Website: home-depot
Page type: review-order
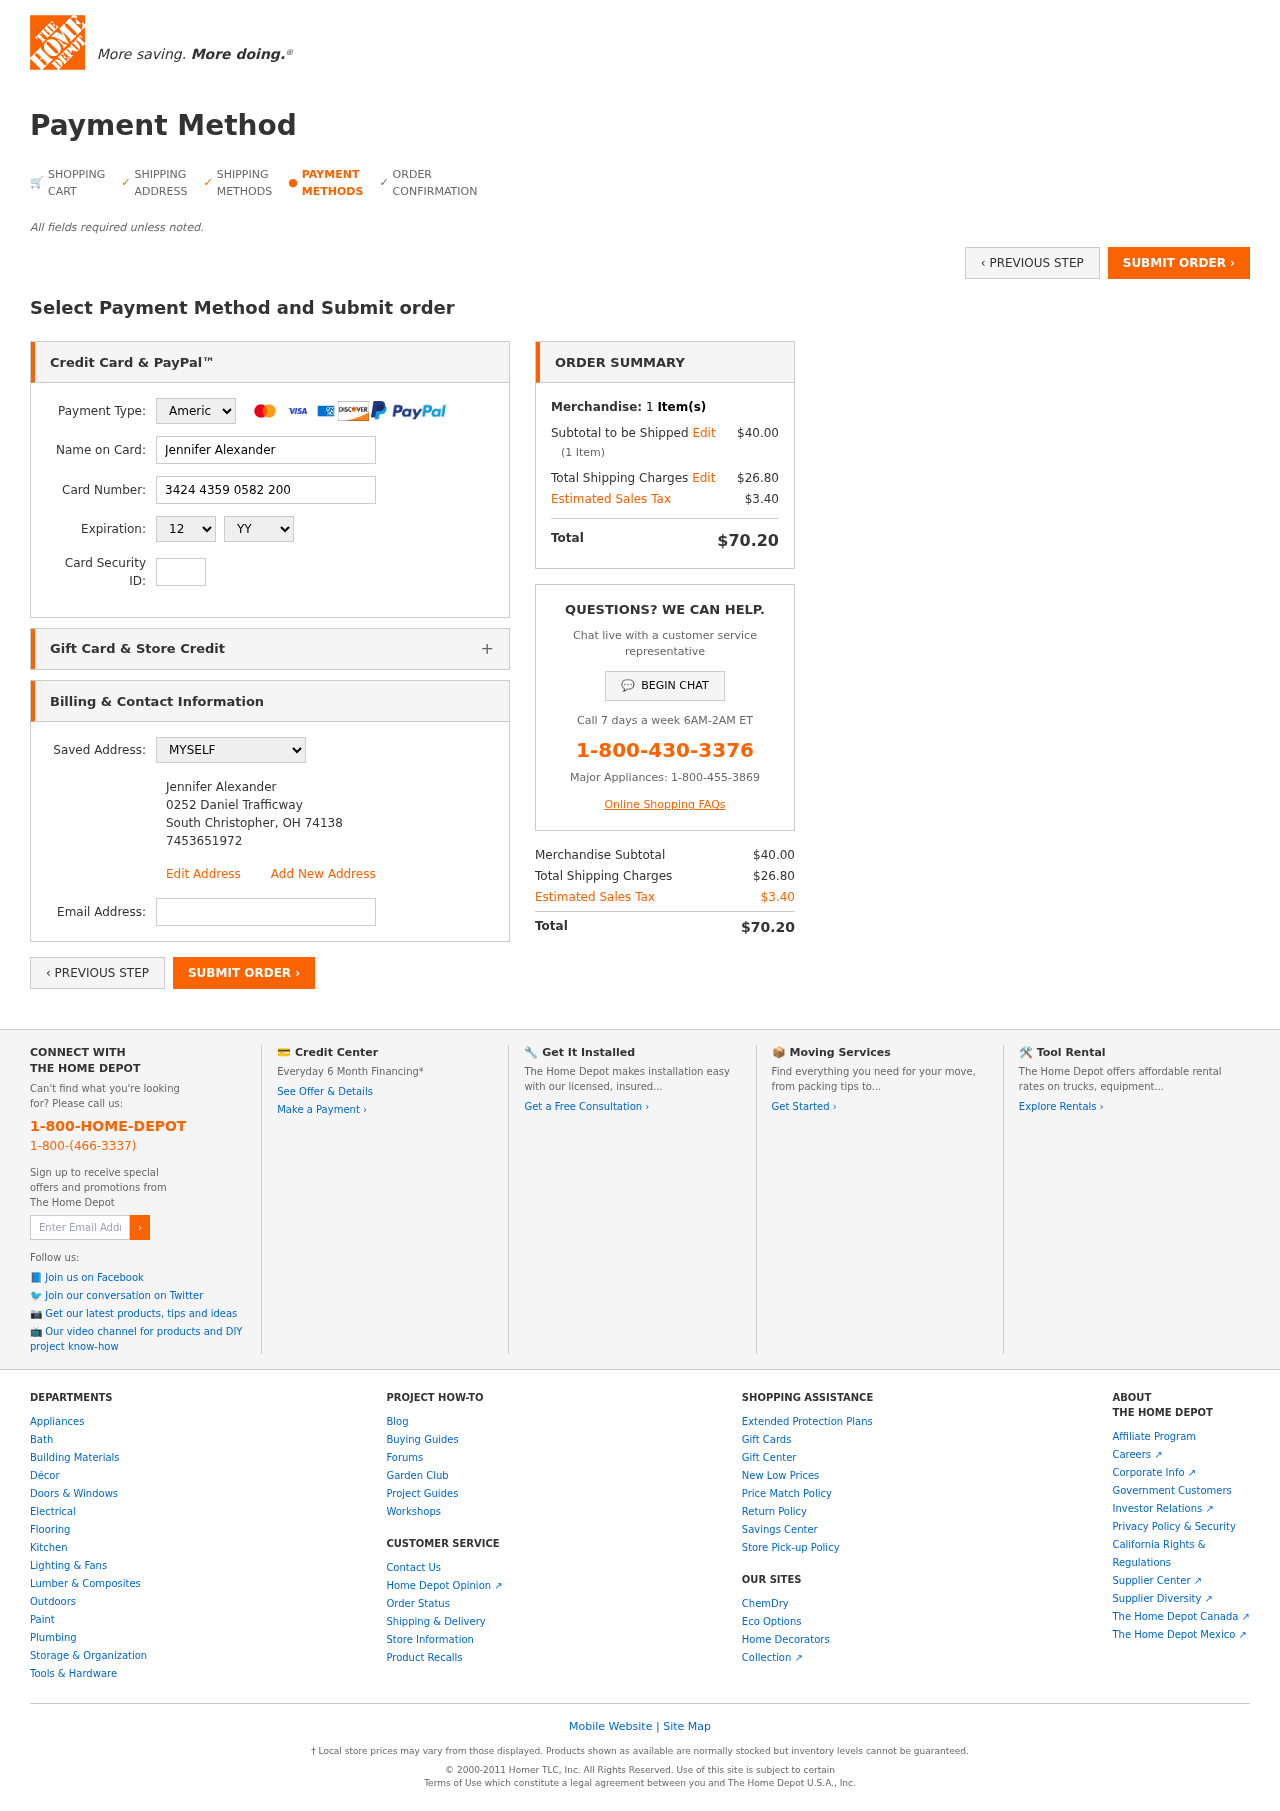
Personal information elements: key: PII_CARD_CVV
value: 1054
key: PII_CARD_EXPIRY_MONTH
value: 12
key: PII_CARD_EXPIRY_YEAR
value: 30
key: PII_CARD_NUMBER
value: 3424 4359 0582 200
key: PII_CARD_TYPE
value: American Express
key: PII_EMAIL
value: jalexander@hotmail.com
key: PII_FULLNAME
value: Jennifer Alexander
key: PII_FULLNAME2
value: Jennifer Alexander
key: PII_STREET2
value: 0252 Daniel Trafficway
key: PII_CITY2
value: South Christopher
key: PII_STATE_ABBR2
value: OH
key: PII_POSTCODE2
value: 74138
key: PII_PHONE2
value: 7453651972
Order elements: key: ORDER_NUM_ITEMS
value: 1
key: ORDER_SUBTOTAL
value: $40.00
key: ORDER_NUM_ITEMS2
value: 1
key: ORDER_SHIPPING_COST
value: $26.80
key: ORDER_TAX
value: $3.40
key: ORDER_TOTAL
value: $70.20
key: ORDER_SUBTOTAL2
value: $40.00
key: ORDER_SHIPPING_COST2
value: $26.80
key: ORDER_TAX2
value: $3.40
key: ORDER_TOTAL2
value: $70.20